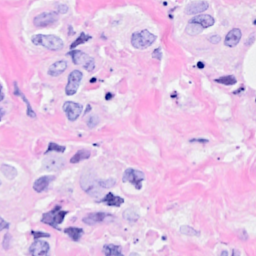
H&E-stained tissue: Breast